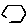
Label: hexagon